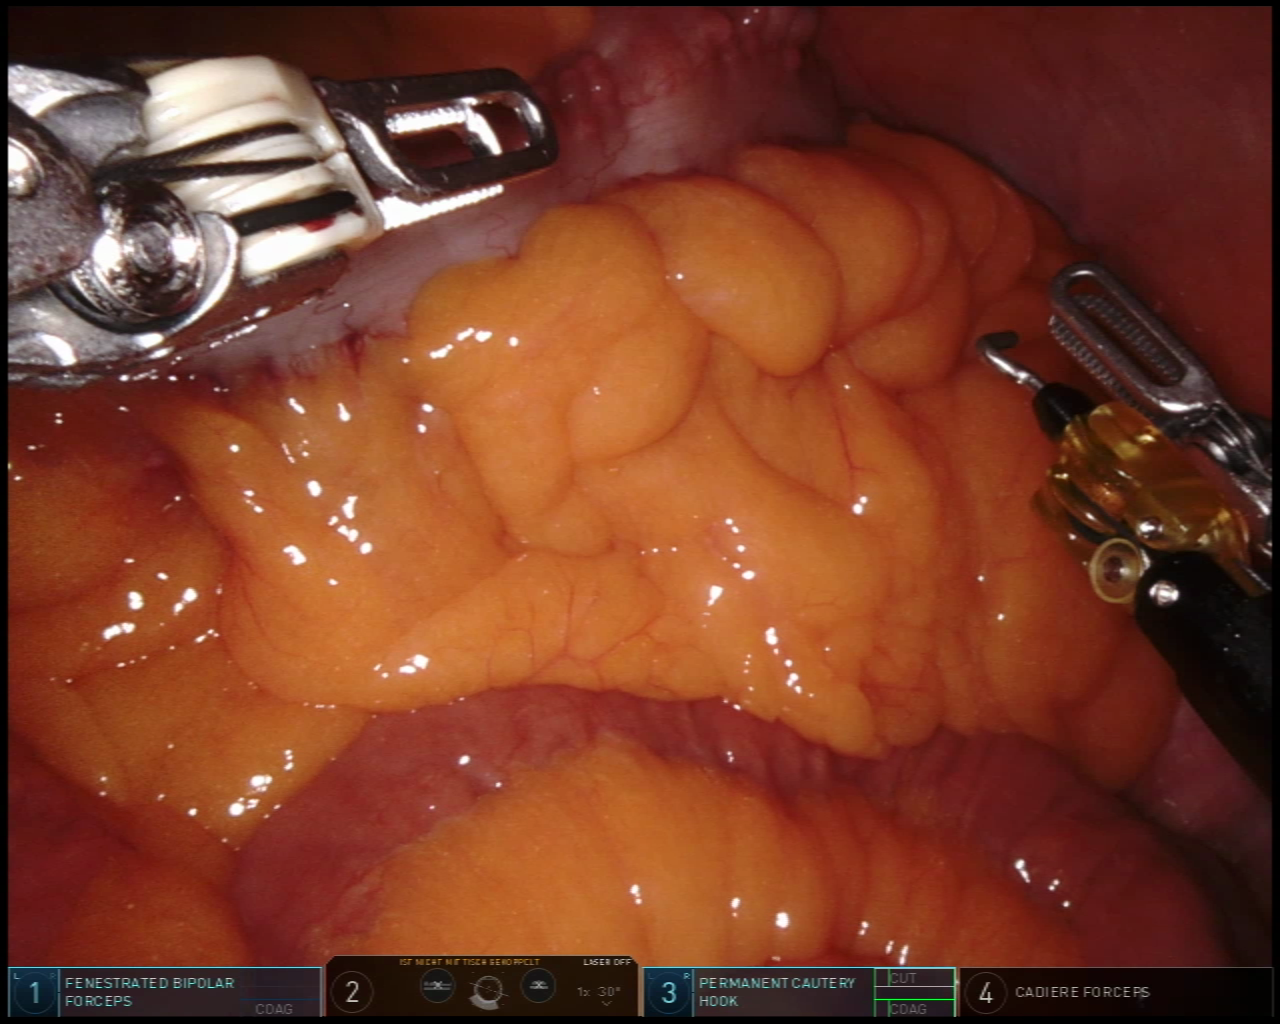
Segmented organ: small_intestine
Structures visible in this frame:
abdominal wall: yes
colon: yes
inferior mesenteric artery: no
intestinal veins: no
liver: no
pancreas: no
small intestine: yes
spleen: no
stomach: no
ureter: no
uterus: no
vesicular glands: no